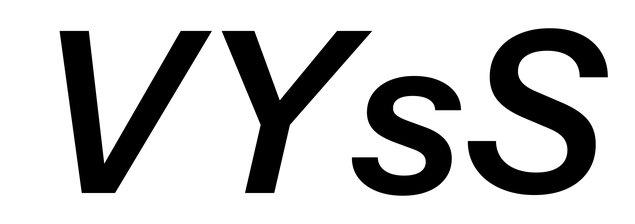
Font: InstrumentSans-Italic_SemiBold_Italic